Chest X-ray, PA view. Patient: 57 years old, sex F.
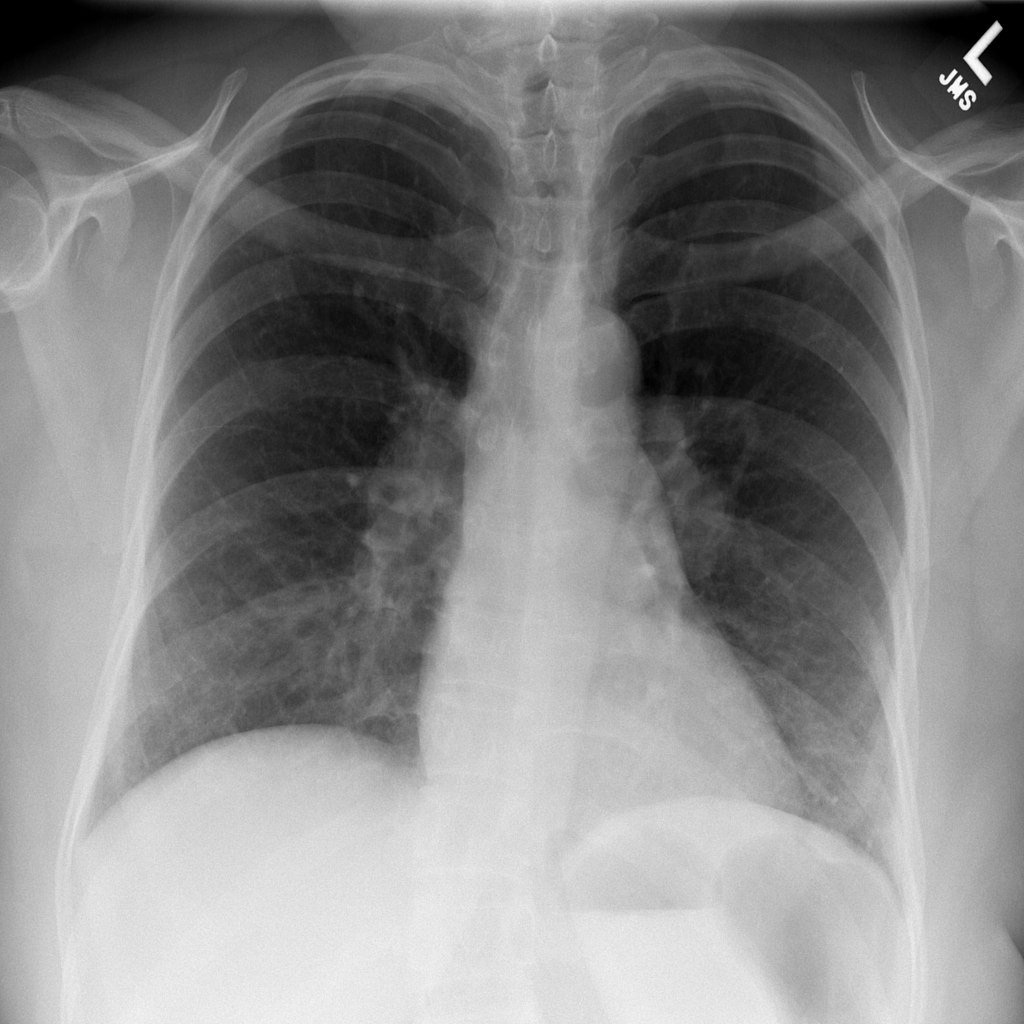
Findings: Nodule